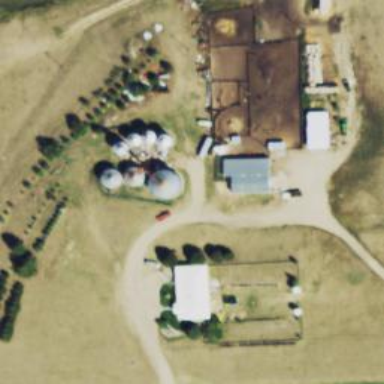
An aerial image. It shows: Silo.